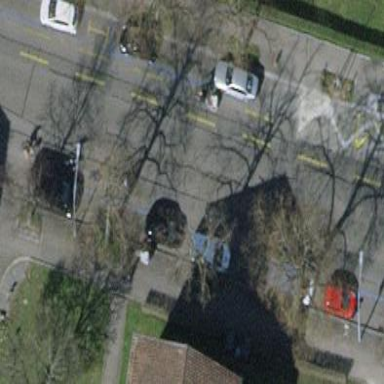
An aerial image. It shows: Parking lane area.